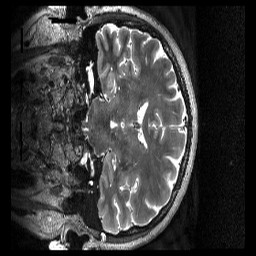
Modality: T2w
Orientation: coronal
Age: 65
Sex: female
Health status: healthy
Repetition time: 3.2 s
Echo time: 0.563 s